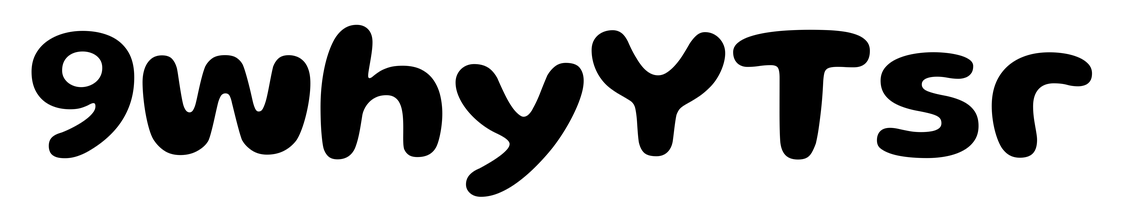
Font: Gluten_SemiBold